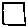
Label: square